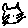
Label: cat